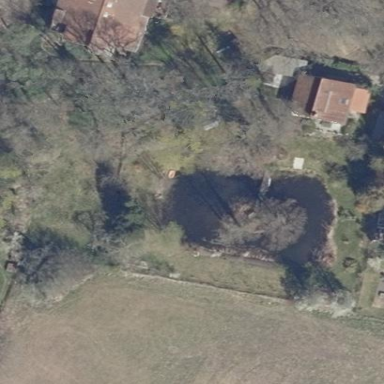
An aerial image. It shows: Pond surrounded by natural water.